Field crop: maize
Growth stage: 2
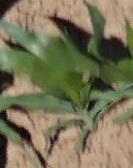
Species: maize